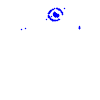
Particle: electron